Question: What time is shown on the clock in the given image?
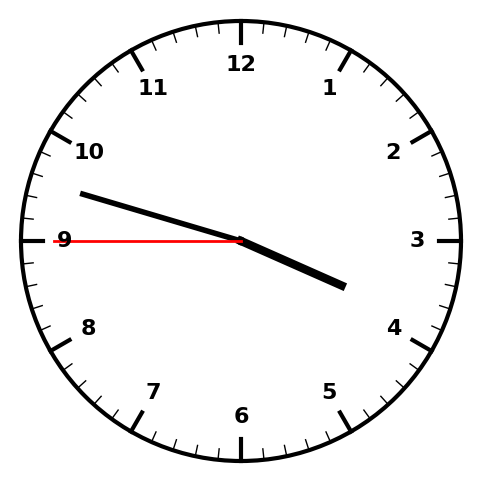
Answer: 03:47:45